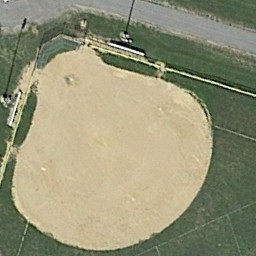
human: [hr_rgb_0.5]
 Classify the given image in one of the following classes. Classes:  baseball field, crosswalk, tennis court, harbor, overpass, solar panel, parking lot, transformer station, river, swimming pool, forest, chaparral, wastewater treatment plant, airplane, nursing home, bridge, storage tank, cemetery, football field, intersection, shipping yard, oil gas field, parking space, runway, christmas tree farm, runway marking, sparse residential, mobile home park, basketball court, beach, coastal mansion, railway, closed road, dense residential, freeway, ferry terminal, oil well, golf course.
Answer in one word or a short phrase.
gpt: baseball field